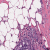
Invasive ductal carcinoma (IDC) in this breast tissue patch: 1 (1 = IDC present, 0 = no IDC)